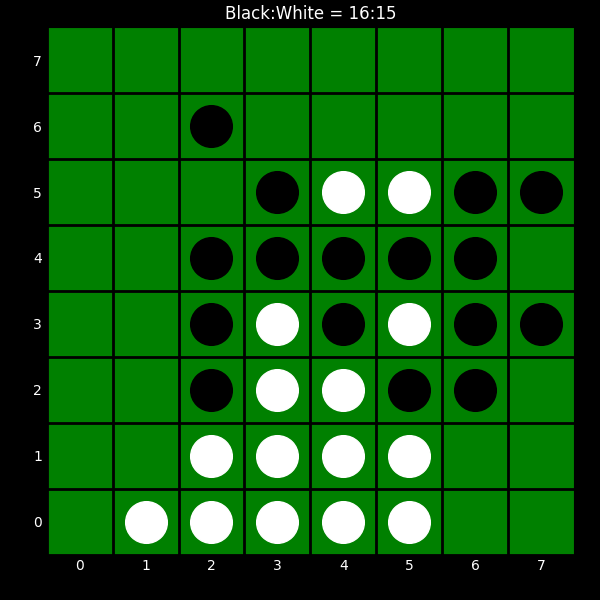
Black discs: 16
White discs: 15